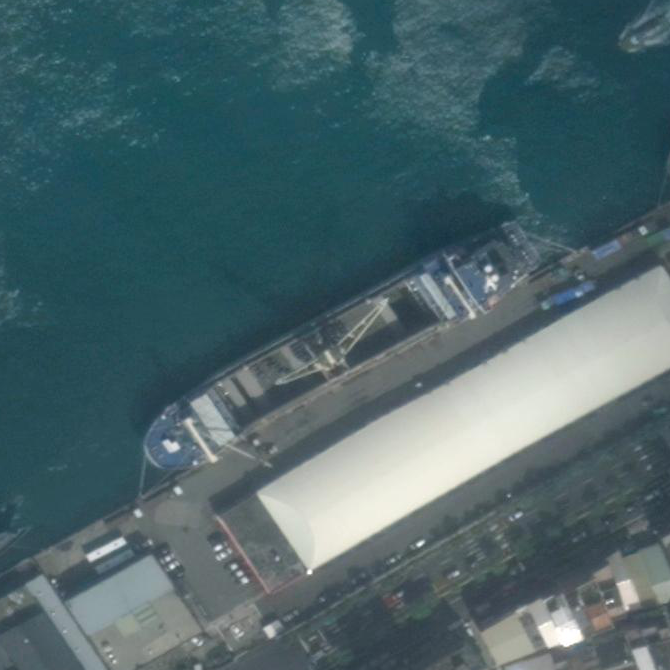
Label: civil